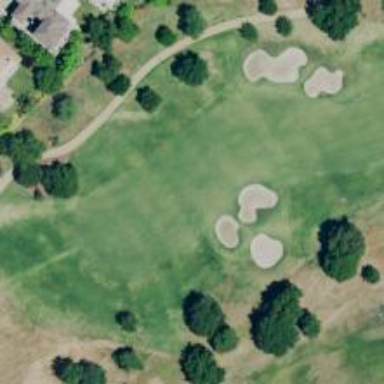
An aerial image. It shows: View of golf hole.